Field crop: maize
Growth stage: 2
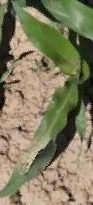
Species: maize